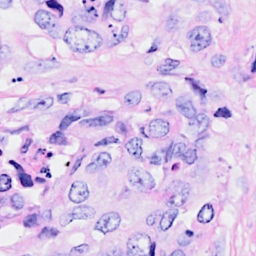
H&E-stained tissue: Breast